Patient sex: M
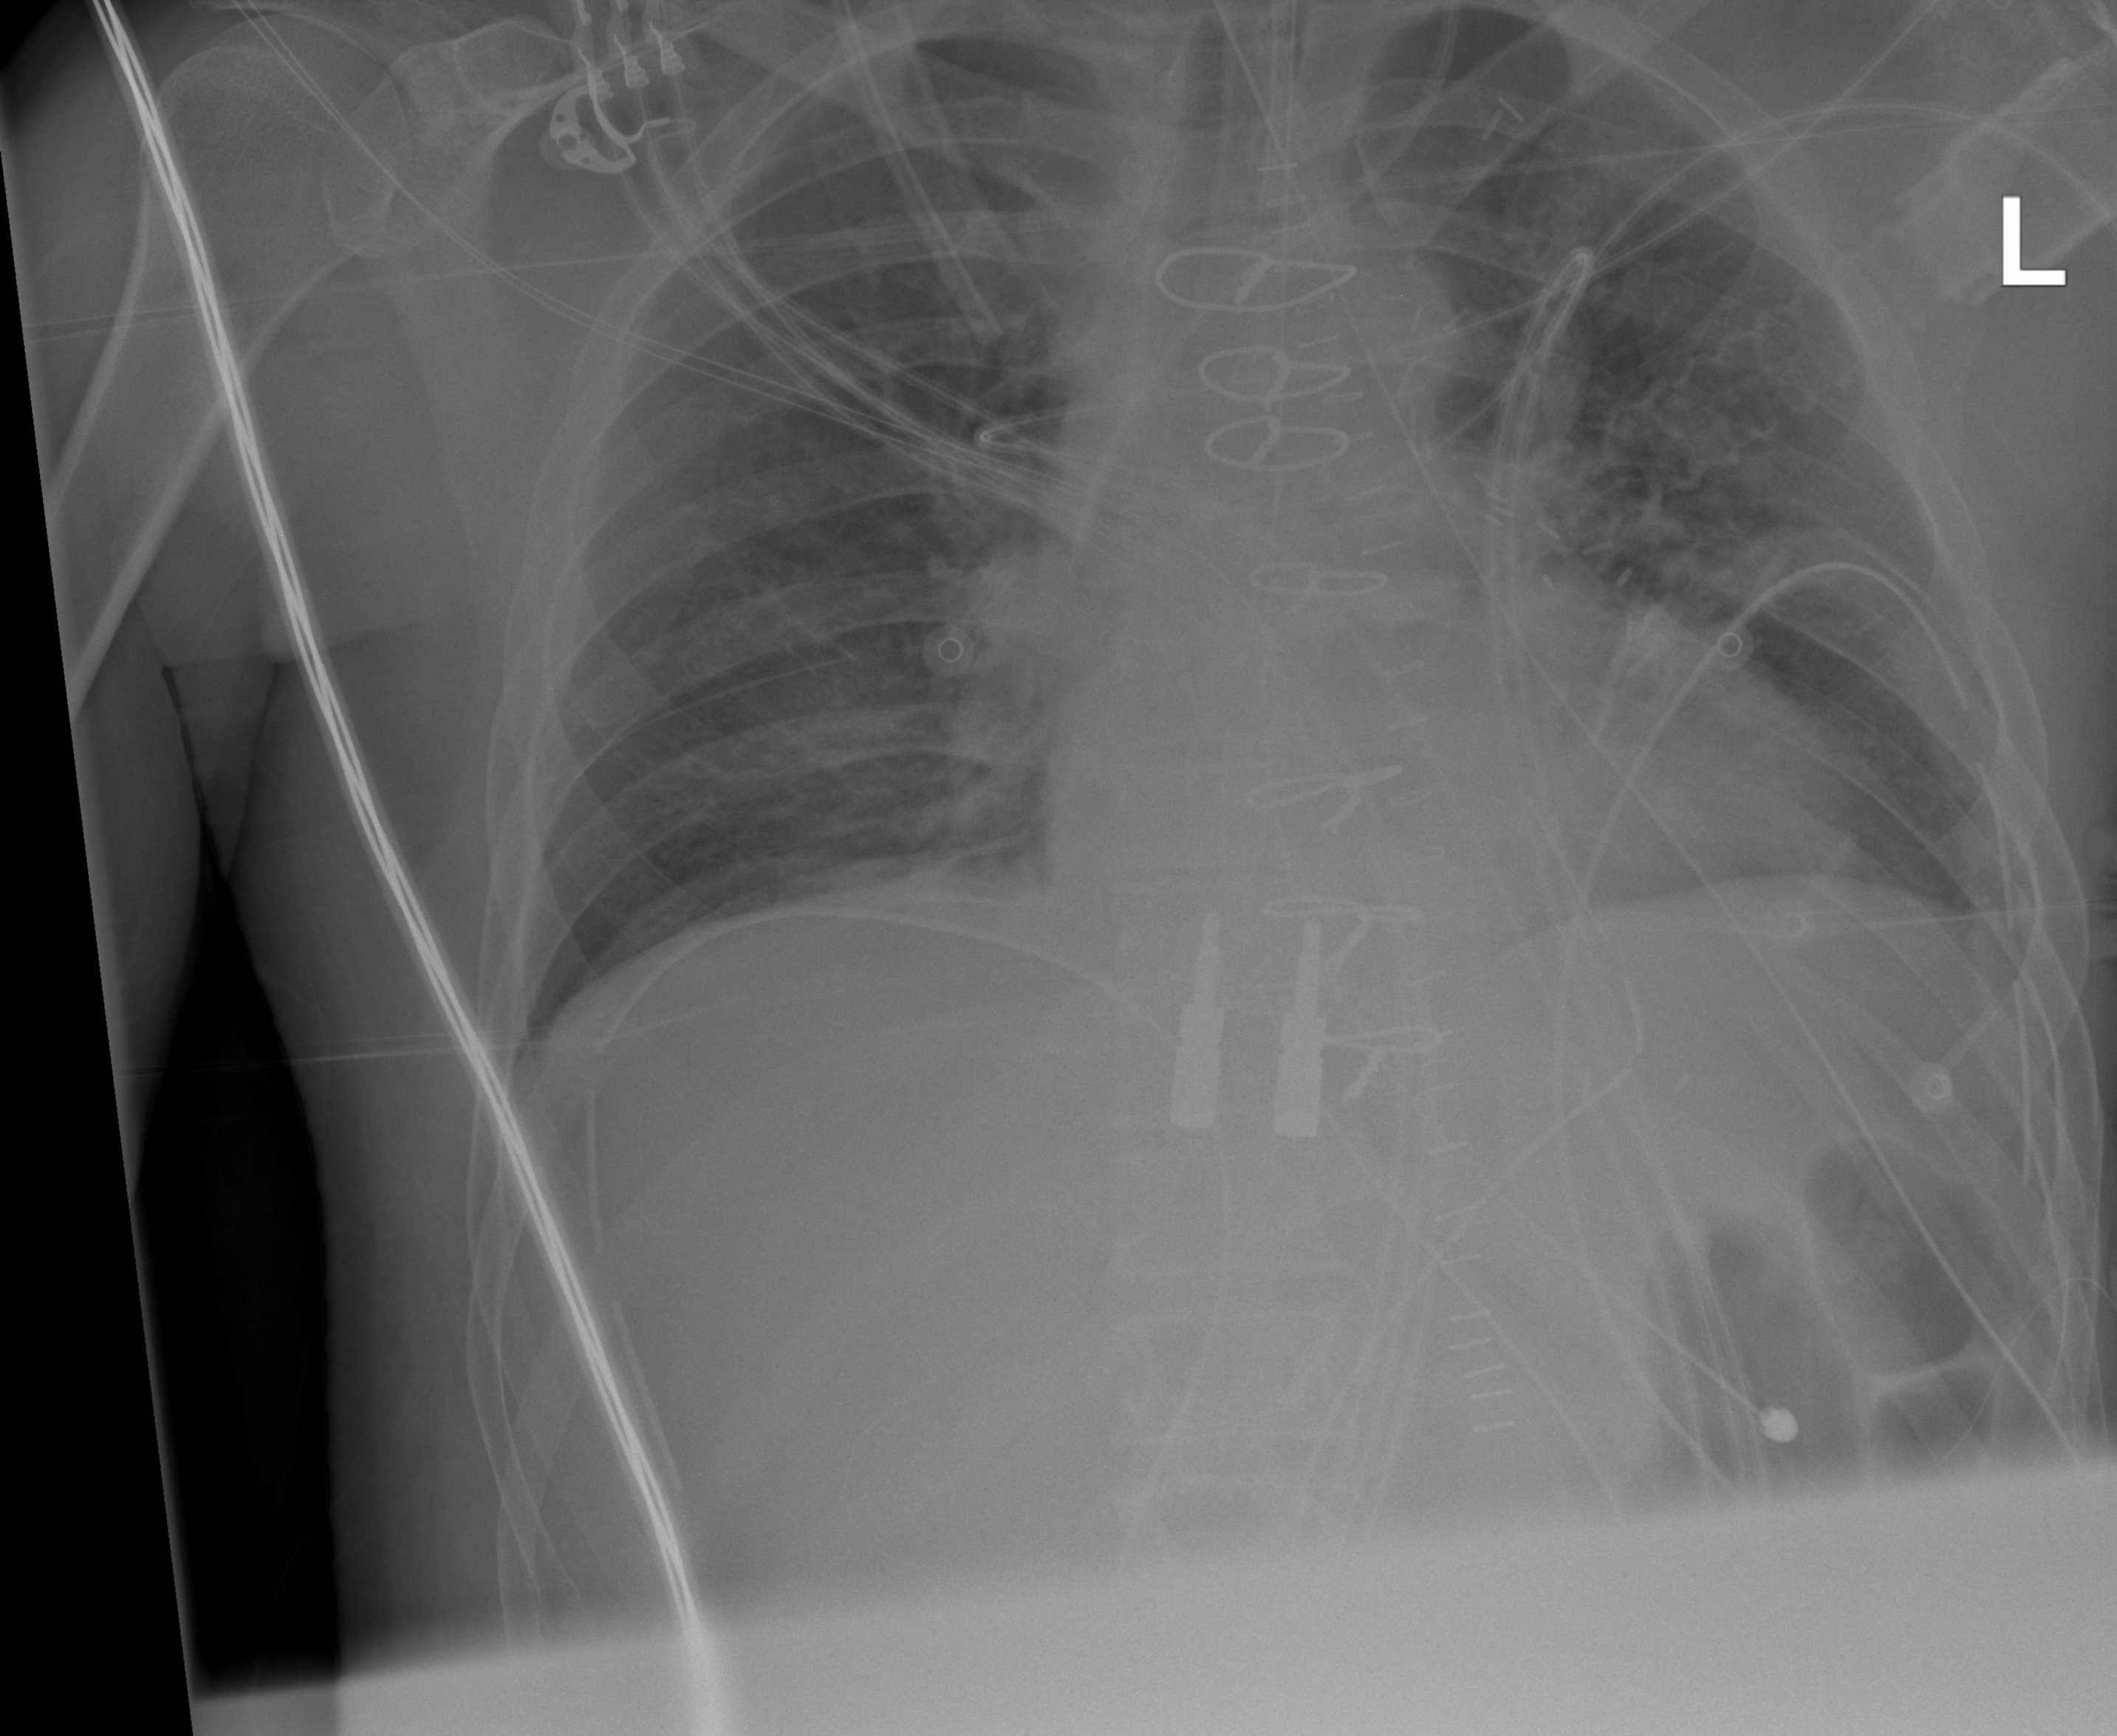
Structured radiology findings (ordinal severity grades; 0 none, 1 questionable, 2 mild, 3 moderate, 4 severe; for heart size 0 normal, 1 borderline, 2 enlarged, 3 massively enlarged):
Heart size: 1
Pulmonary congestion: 0
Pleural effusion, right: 0
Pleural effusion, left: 0
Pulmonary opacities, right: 0
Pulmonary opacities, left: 0
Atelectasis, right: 2
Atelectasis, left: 2